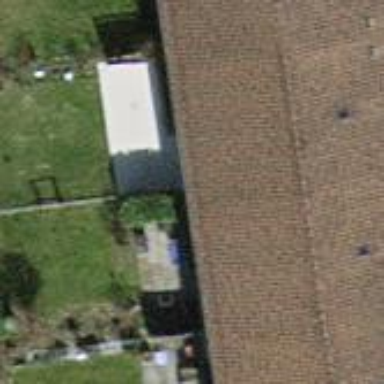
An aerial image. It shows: Building with tile roof.